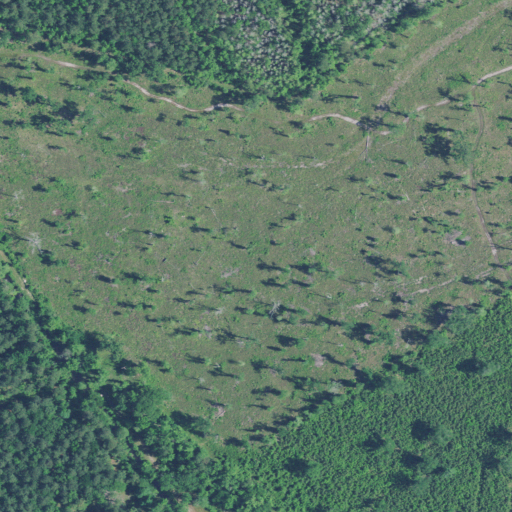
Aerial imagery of depression(s) in South Carolina named Nettles Bay containing woody wetlands and herbaceous wetlands